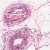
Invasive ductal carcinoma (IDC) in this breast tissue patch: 0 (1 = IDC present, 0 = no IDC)